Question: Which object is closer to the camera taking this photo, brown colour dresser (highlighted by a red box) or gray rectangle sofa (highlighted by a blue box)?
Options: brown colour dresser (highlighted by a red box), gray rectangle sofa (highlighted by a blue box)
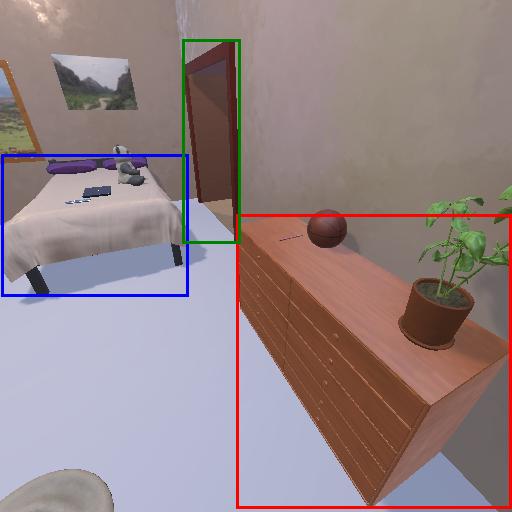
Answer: brown colour dresser (highlighted by a red box)